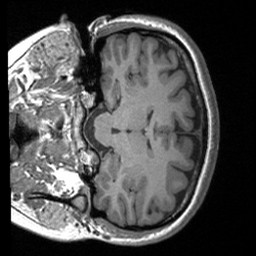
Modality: T1w
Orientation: coronal
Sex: female
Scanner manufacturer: siemens
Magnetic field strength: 3 T
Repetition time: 1.9 s
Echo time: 0.00252 s